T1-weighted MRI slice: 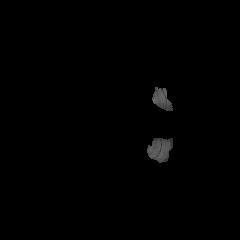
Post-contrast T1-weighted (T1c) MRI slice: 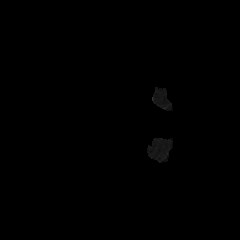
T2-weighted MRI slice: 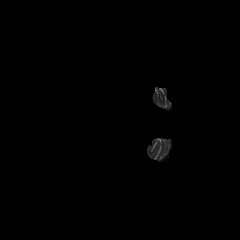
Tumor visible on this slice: no